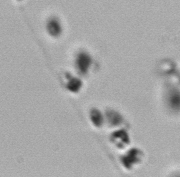
Label: Phaeocystis